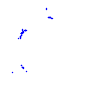
Particle: proton